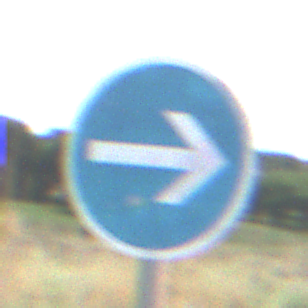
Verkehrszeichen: VorgeschriebeneFahrtrichtungHierRechts
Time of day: Midday
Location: Outdoor (Nature)
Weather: PartlyCloudy
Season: NotSpecified
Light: Natural